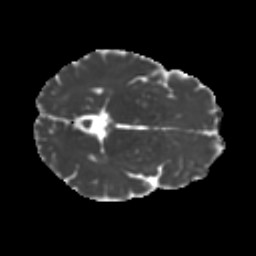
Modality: MD
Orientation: axial
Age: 36
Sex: male
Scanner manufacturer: ge
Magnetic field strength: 3 T
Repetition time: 7.8 s
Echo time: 0.0606 s